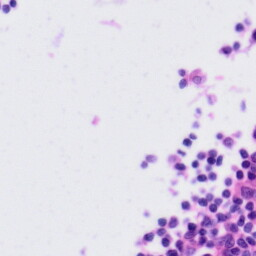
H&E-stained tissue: Tonsil